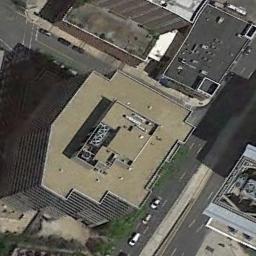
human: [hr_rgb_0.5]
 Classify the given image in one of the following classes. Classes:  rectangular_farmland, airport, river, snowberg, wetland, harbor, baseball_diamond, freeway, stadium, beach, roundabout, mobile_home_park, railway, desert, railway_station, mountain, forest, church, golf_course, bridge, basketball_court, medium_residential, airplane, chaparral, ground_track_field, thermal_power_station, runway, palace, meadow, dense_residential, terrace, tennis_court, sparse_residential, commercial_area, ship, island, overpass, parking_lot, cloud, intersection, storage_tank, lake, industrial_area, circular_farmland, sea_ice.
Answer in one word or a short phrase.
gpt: commercial_area